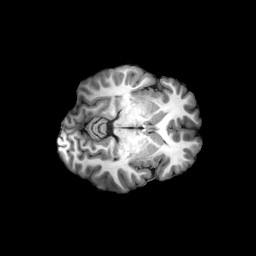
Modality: T1w
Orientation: axial
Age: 23
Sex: female
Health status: ill